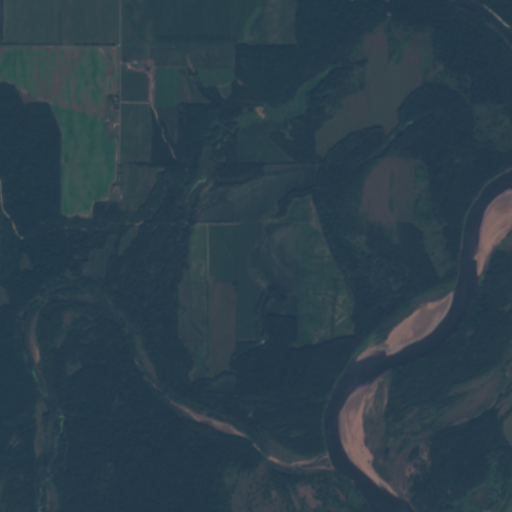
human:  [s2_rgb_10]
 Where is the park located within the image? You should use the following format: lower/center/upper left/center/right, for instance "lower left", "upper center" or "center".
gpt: The park is located in the upper of the image.
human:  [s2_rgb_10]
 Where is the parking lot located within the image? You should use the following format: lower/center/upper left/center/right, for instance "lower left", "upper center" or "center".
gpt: The parking lot is located in the upper right of the image.
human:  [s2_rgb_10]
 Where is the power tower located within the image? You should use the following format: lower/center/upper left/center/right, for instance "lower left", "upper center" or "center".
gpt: There is no power tower in the image.